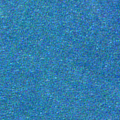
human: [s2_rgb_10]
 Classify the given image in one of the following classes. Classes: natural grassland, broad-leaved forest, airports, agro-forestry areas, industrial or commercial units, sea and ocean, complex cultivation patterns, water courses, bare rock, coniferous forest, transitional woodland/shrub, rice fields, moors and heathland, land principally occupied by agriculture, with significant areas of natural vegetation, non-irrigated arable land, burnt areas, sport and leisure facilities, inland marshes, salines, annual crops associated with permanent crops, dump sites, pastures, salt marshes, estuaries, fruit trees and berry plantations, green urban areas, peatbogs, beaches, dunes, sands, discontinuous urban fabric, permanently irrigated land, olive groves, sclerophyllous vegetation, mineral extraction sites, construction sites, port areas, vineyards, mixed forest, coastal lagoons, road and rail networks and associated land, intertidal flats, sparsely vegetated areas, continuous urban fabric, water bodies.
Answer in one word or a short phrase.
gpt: sea and ocean